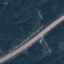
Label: Highway